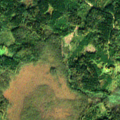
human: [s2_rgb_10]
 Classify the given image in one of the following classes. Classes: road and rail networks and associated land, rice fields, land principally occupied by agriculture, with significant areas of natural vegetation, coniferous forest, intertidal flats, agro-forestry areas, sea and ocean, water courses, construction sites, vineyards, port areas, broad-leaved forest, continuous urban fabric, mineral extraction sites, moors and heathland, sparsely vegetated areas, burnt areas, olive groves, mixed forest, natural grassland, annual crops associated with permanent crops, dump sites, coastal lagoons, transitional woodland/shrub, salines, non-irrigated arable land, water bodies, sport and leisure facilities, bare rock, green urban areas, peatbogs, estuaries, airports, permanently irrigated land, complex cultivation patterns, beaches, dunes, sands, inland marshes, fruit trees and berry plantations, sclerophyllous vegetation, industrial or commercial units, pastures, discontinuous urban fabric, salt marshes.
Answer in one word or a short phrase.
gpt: land principally occupied by agriculture, with significant areas of natural vegetation, coniferous forest, mixed forest, peatbogs